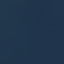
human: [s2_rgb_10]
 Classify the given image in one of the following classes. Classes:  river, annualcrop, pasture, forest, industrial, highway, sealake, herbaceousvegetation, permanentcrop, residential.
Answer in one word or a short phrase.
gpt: SeaLake